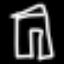
Label: pants